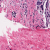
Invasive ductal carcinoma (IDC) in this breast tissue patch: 0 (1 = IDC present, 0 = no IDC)